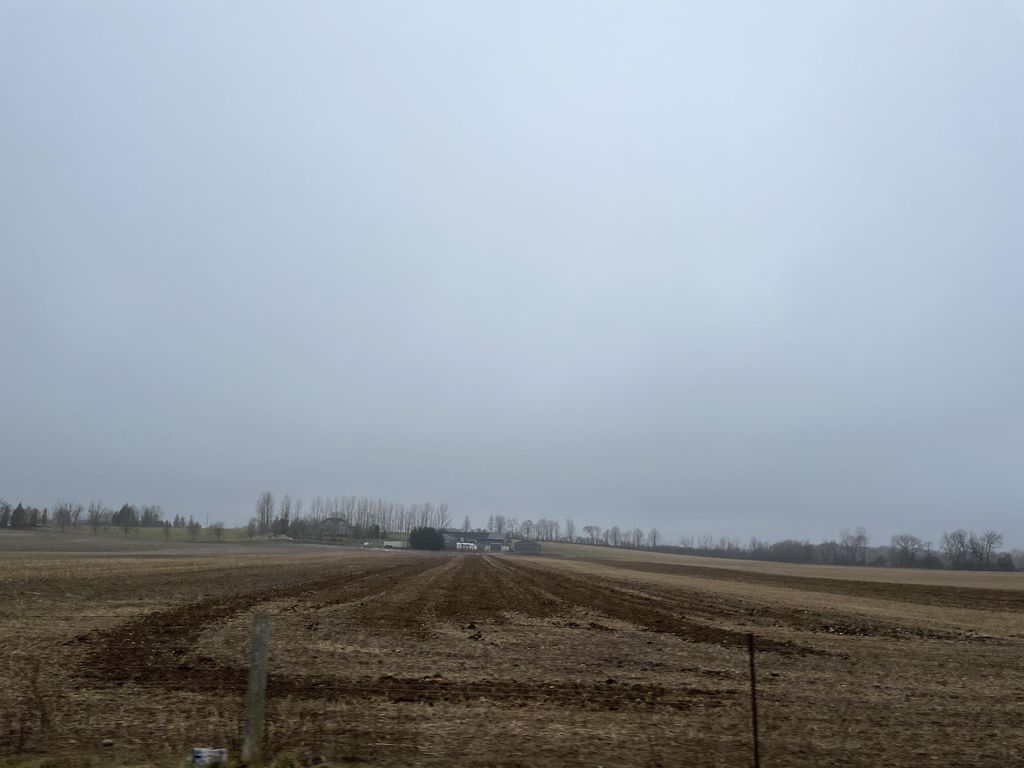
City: kitchener-waterloo